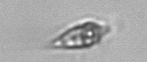
Label: Oxytoxum